Question: I want to change the height of the selected tab within the 'tabwidget' as shown in the image below.
I used approach: I used two images first image have transparent part on top of that and second is full image,on tab selected i changed first image with second one. but this approach doesn't work in all device. We have to create images with equal height and also convert to nine patch of each.
the figure is shown what i exactly needed.
'''
TabHost.TabSpec spec = mTabHost.newTabSpec(AppConstants.TAB_A);
spec.setContent(new TabHost.TabContentFactory() {
public View createTabContent(String tag) {
return findViewById(R.id.realtabcontent);
}
});
spec.setIndicator(createTabView(R.drawable.hometabselection));//style applied here on each tab
mTabHost.addTab(spec);
spec = mTabHost.newTabSpec(AppConstants.TAB_B);
spec.setContent(new TabHost.TabContentFactory() {
public View createTabContent(String tag) {
return findViewById(R.id.realtabcontent);
}
});
spec.setIndicator(createTabView(R.drawable.realtabselection));
mTabHost.addTab(spec);
spec = mTabHost.newTabSpec(AppConstants.TAB_C);
spec.setContent(new TabHost.TabContentFactory() {
public View createTabContent(String tag) {
return findViewById(R.id.realtabcontent);
}
});
spec.setIndicator(createTabView(R.drawable.topnewwsselection));
mTabHost.addTab(spec);
spec = mTabHost.newTabSpec(AppConstants.TAB_D);
spec.setContent(new TabHost.TabContentFactory() {
public View createTabContent(String tag) {
return findViewById(R.id.realtabcontent);
}
});
spec.setIndicator(createTabView(R.drawable.treadingselection));
mTabHost.addTab(spec);
'''
//in drawable which is used for all different tab selection
'''
<?xml version="1.0" encoding="utf-8"?>
<selector xmlns:android="http://schemas.android.com/apk/res/android" >
<item
android:state_selected="true"
android:drawable="@drawable/homeselected" />//full image
<item
android:state_selected="false"
android:drawable="@drawable/homenormal" />//image with some portion transparent on top of that
</selector>
'''
'''
<TabHost
xmlns:android="http://schemas.android.com/apk/res/android"
android:id="@android:id/tabhost"
android:layout_width="fill_parent"
android:layout_height="fill_parent" >
<LinearLayout
android:layout_width="fill_parent"
android:layout_height="fill_parent"
android:orientation="vertical" >
<FrameLayout
android:id="@android:id/tabcontent"
android:layout_width="@dimen/fr_layout_width"
android:layout_height="@dimen/fr_layout_height"
android:layout_weight="0" />
<FrameLayout
android:id="@+android:id/realtabcontent"
android:layout_width="fill_parent"
android:layout_height="@dimen/fr_layout_height"
android:layout_weight="1" />
<TabWidget
android:id="@android:id/tabs"
android:layout_width="fill_parent"
android:layout_height="@dimen/hdpi_tab_layout_height"
android:layout_weight="0"
android:divider="@drawable/tab_bg"
android:background="@android:color/transparent"
android:dividerPadding="@dimen/tab_divider_padding"
android:orientation="horizontal" />
</LinearLayout>
</TabHost>
'''
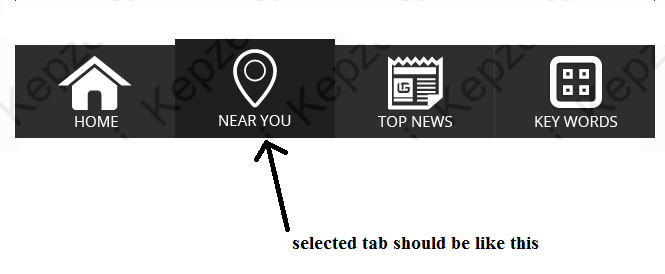
Answer: I don't know if this would work, but you may try keeping the approach you've implemented and additionally implement an 'onTabChangedListener' for that 'TabHost' and resize the layout there when a tab is selected. I haven't tried it but my idea should be something like this:
'''
your_tabhost.setOnTabChangedListener(new OnTabChangeListener() {
@Override
public void onTabChanged(final String tabId) {
final TabHost th = (TabHost) findViewById(android.R.id.tabhost));
final LinearLayout lLayout = (LinearLayout) th.getTabWidget().getChildTabViewAt(th.getCurrentTab());
ViewGroup.LayoutParams curParams = lLayout.getLayoutParams();
lLayout.setLayoutParams(new FrameLayout.LayoutParams(curParams.width, (int) (curParams.height * 1.20)));
}
});
'''
In case this works, however, you'll find an additional problem: You don't know which tab was selected prior to selecting this. You'd need to save each tab selection into a class variable to know which one was selected prior to resize it to its default height once a new tab has been selected.